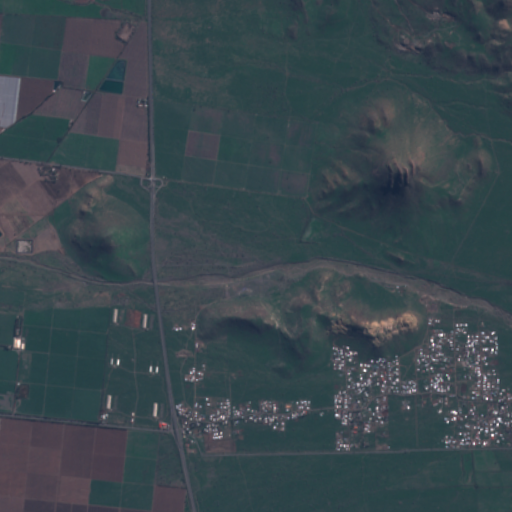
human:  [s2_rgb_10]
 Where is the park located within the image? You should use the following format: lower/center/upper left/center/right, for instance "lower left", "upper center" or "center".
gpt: The park is located in the lower right of the image.
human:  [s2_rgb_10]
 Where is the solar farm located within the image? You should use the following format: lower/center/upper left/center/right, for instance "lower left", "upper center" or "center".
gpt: The solar farm is located in the lower right of the image.
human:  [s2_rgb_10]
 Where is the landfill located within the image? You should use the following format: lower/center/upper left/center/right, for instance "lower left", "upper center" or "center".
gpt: There is no landfill in the image.